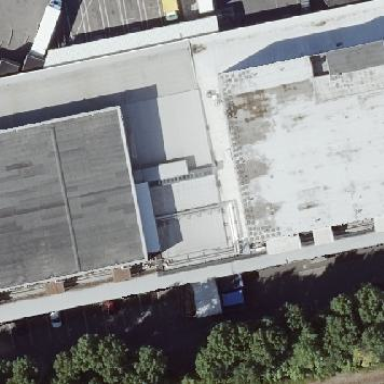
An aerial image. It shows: Warehouse building.